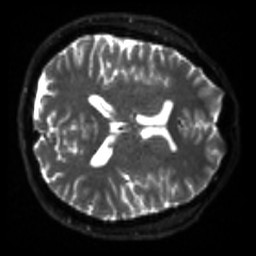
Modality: sbref
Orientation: axial
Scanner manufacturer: siemens
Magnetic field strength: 3 T
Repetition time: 4 s
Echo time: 0.0594 s